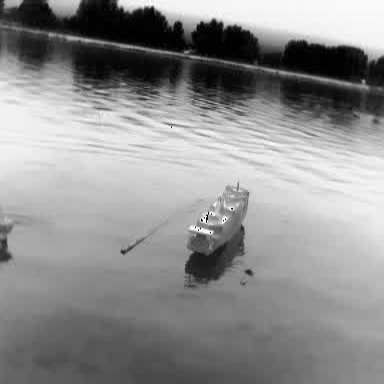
There is a container_ship in the infrared image.